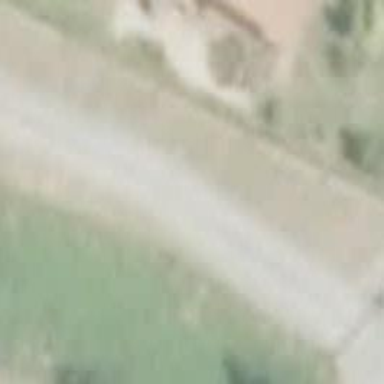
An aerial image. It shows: Driveway.